Question: I am designing a GUI for an image editor in which I have multiple buttons which apply different effects to the selected image. Currently I have the Display button in the top center of the window, the Load button in the bottom center of the window, and I want the effect buttons stacked on the left side of the window. Here is the image of my GUI, with the 'ButtonPanel' 'JPanel' in red, the 'FileChooser' 'JPanel' in green, and the 'ImageDisplay' 'JPanel' in blue:

As you can see, the buttons in the 'ButtonPanel' are stacking horizontally instead of vertically. I would like them to stack vertically. Thank you for the help.
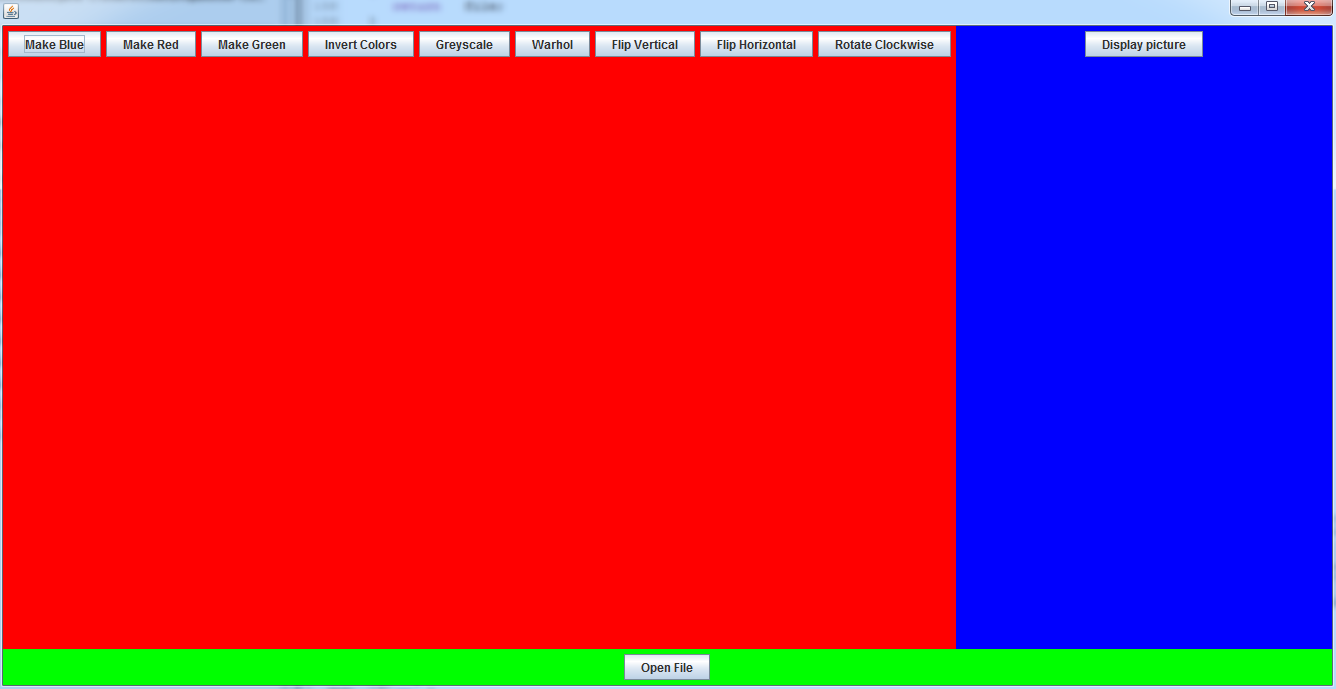
Answer: > the buttons in the ButtonPanel are stacking horizontally instead of vertically. I would like them to stack vertically.
The default layout for a JPanel is a FlowLayout which displays all components horizontally.
Use a different Layout Manager. Maybe a 'GridLayout'. With a 'GridLayout' you can display components vertically if you set the constructor parameters properly.
Read the section from the Swing tutorial on <URL> for more information and working examples.